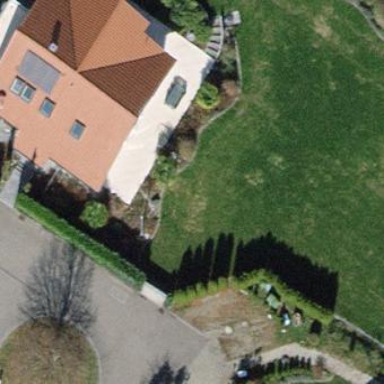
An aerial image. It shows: Detached building with gabled roof.